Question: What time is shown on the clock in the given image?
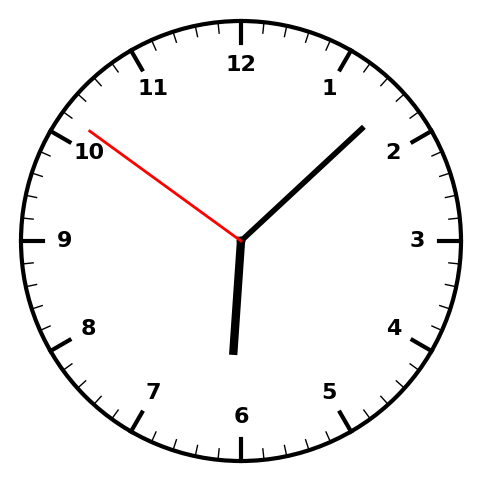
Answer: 06:07:51